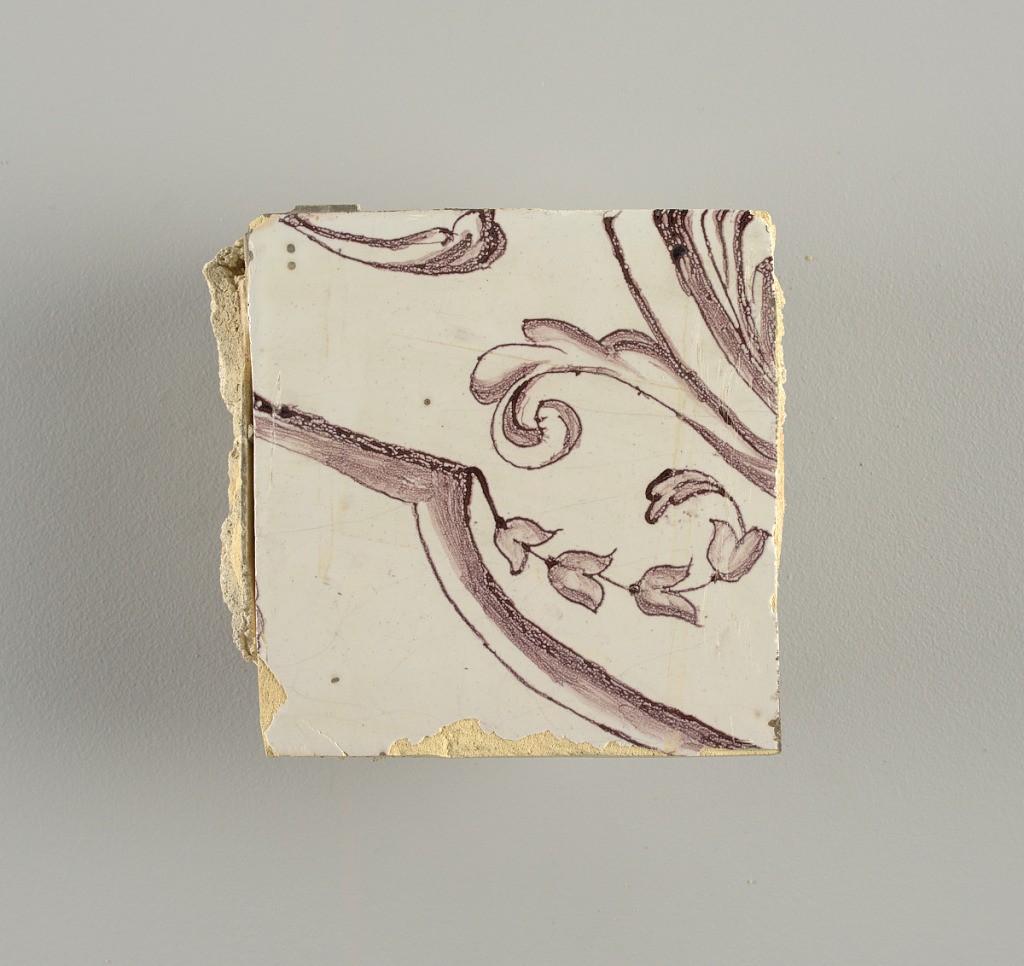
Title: Wall facing
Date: ca. 1725
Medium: Tin-glazed earthenware, underglaze
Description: Horizontal rectangle.  Thirty-seven tiles wide and twenty-one high with opening for door or window nineteen and one-half tiles high and twelve wide.  To left and right of opening, centered canopy above. Left, woman representing Hope, right, a sculputure urn.  Centered above opening, a mascaron.  Arabesque design of foliage.